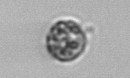
Label: coccolithophorid